Chest X-ray:
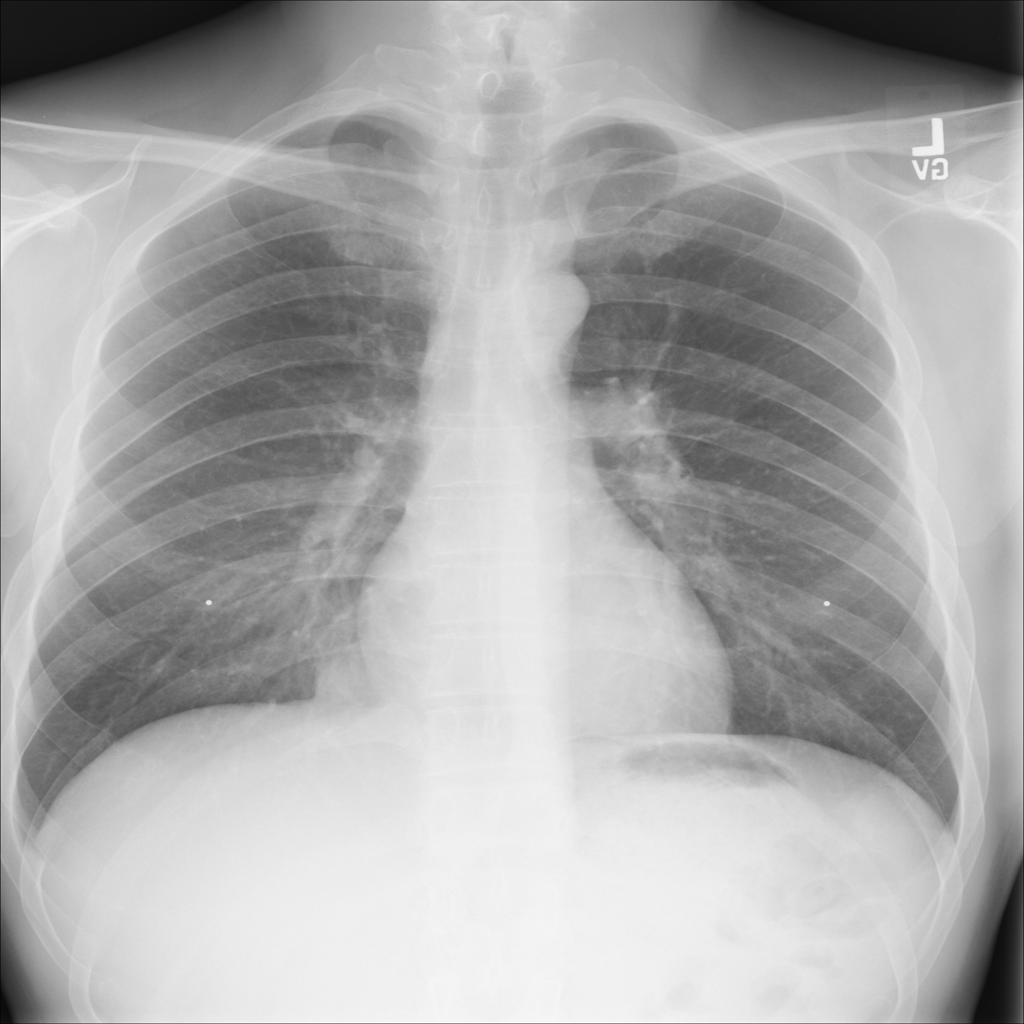
Findings: Consolidation
No abnormal finding: no